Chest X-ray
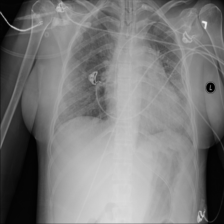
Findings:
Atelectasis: negative
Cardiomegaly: negative
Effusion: negative
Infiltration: negative
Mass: negative
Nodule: negative
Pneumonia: negative
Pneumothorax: negative
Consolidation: negative
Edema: negative
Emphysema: negative
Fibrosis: negative
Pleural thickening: negative
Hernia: negative